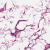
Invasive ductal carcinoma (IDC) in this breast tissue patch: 0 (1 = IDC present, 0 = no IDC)